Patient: sex M, age 38
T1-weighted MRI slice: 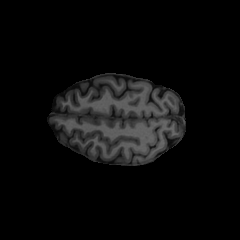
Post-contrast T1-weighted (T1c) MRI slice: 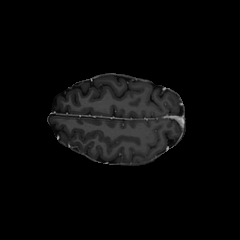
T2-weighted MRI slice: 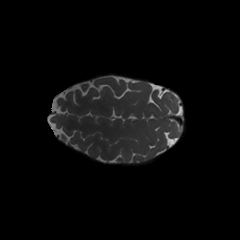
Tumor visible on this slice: no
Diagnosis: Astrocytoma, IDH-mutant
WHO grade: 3